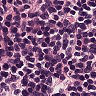
Metastatic tissue present: no